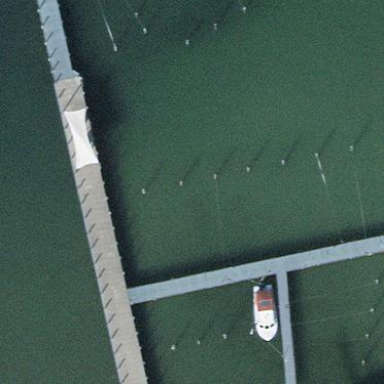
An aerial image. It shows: Man-made pier.